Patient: sex F, age 86
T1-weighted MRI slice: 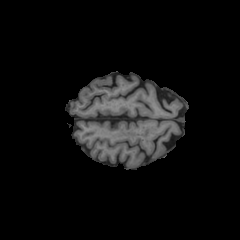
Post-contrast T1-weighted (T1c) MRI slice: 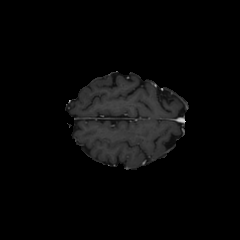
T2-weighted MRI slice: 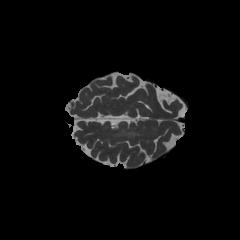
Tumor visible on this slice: yes
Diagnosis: Glioblastoma, IDH-wildtype
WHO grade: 4